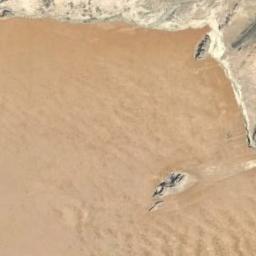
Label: desert